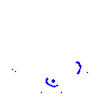
Particle: proton